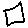
Label: square